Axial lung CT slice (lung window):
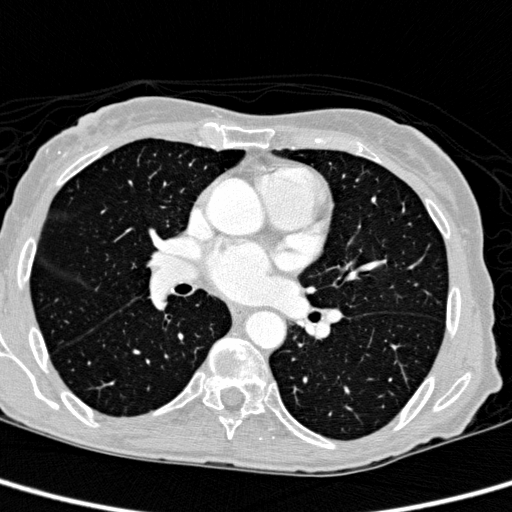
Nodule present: no